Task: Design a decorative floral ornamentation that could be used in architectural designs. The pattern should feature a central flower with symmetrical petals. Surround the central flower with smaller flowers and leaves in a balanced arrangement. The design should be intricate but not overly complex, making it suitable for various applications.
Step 974:
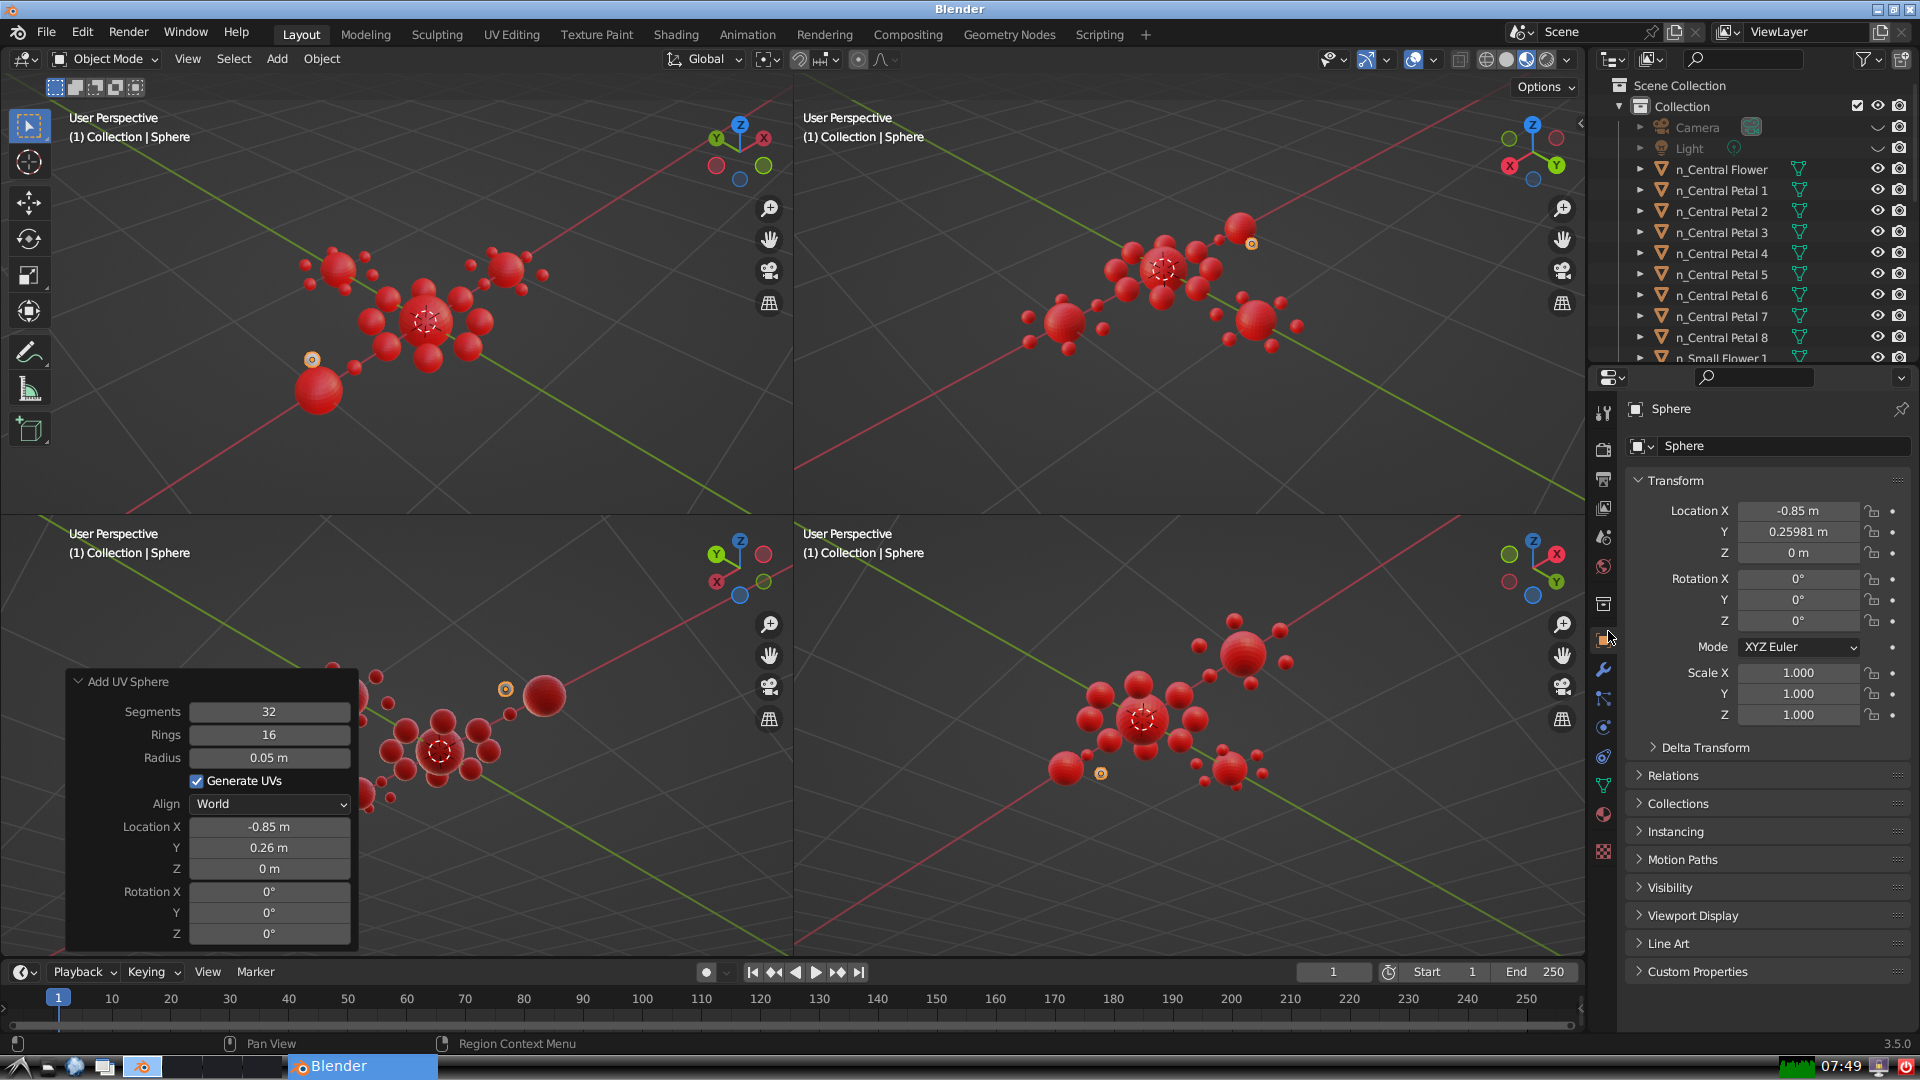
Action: {"mouse_move": [1732, 445]}